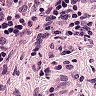
Metastatic tissue present: no